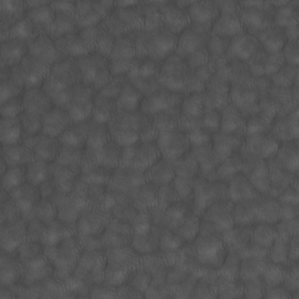
Label: non_frost